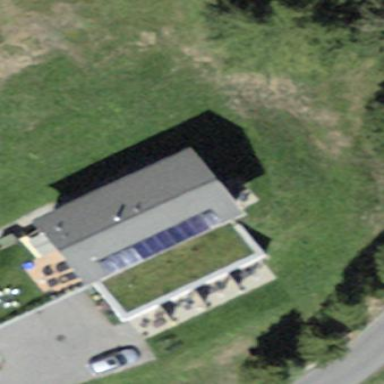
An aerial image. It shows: Guest house building.